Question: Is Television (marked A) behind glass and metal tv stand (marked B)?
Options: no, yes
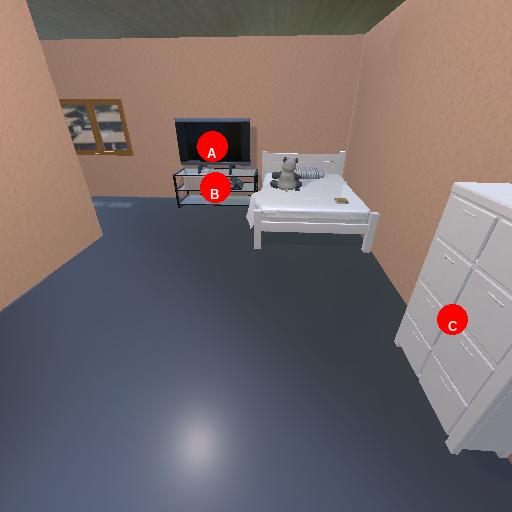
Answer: no